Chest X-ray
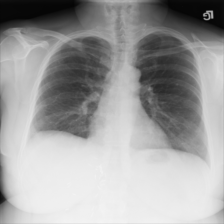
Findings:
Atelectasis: negative
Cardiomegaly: negative
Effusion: negative
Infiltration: negative
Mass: negative
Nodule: negative
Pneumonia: negative
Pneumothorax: negative
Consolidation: negative
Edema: negative
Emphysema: negative
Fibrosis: negative
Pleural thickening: negative
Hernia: negative